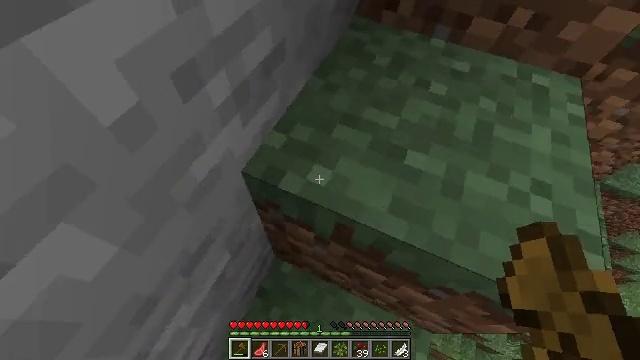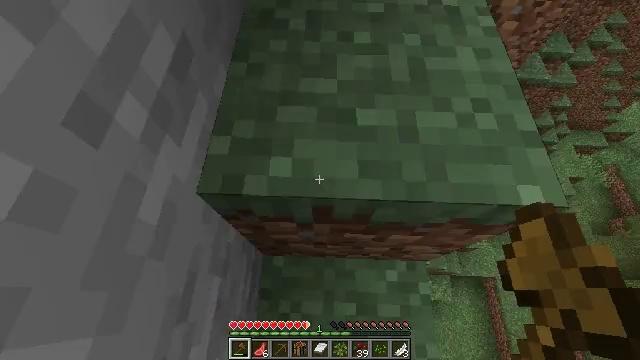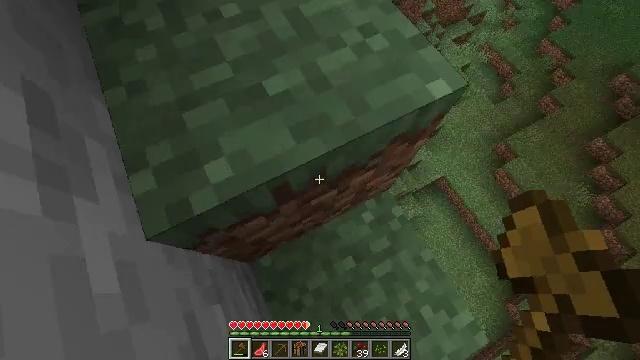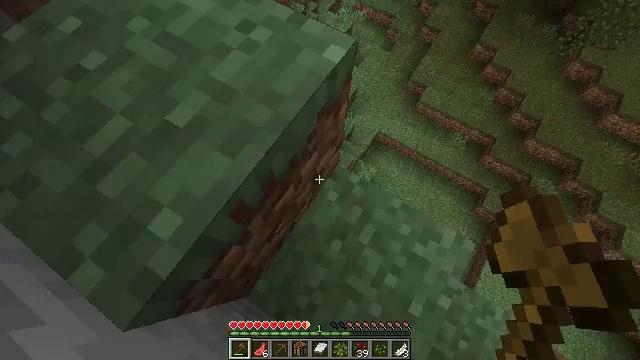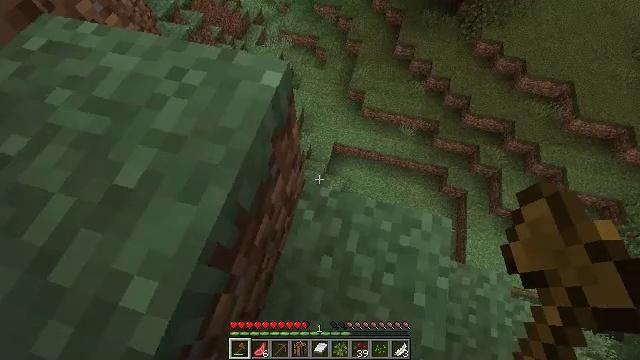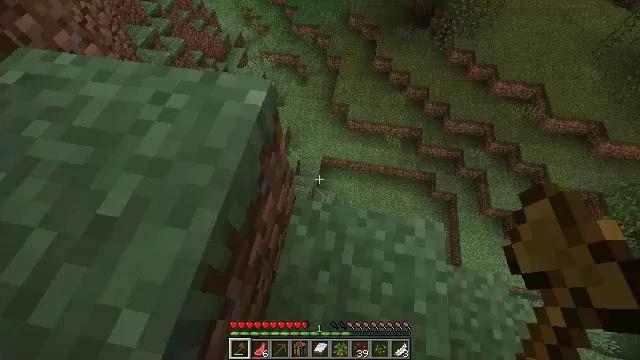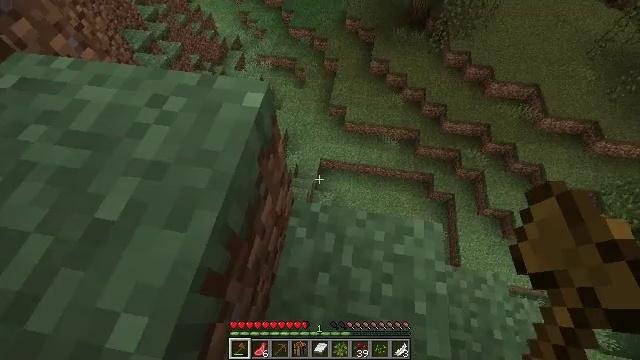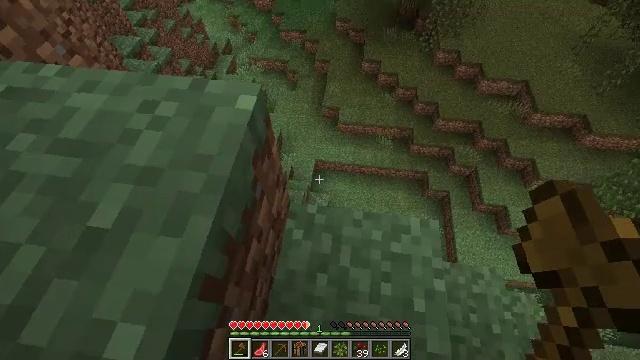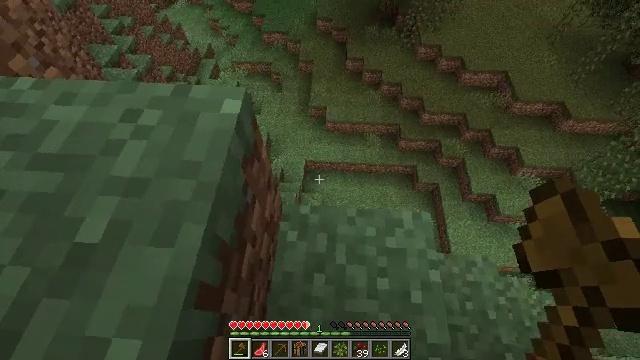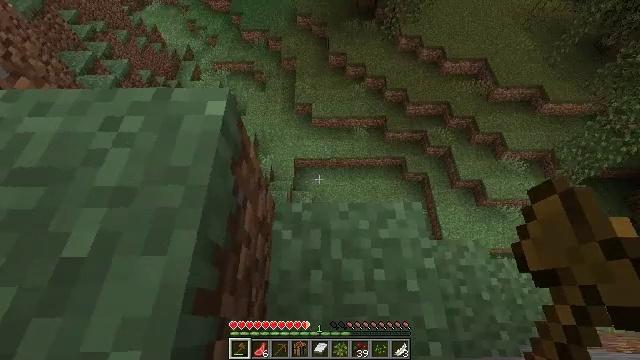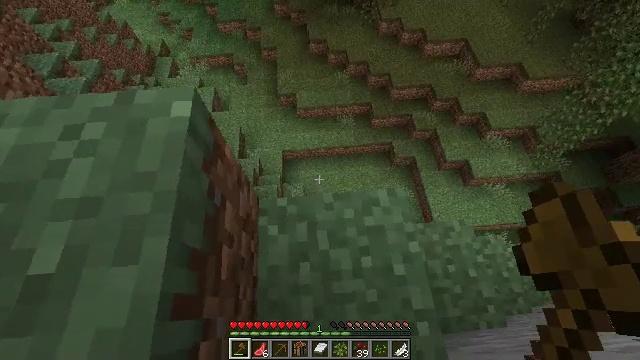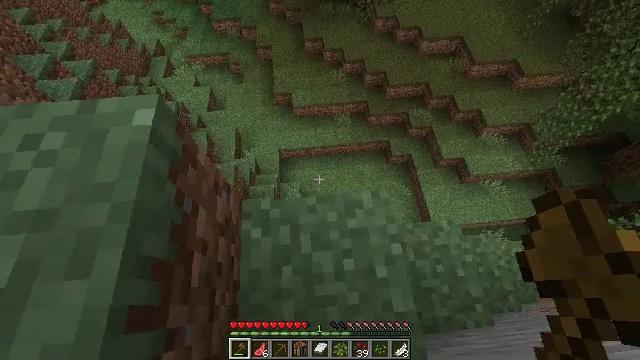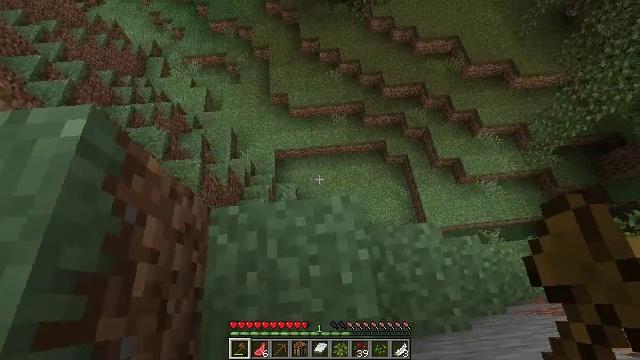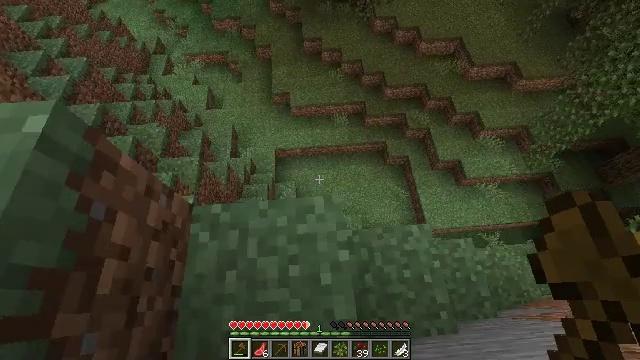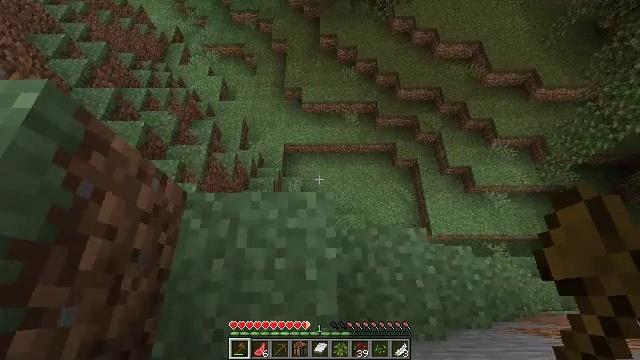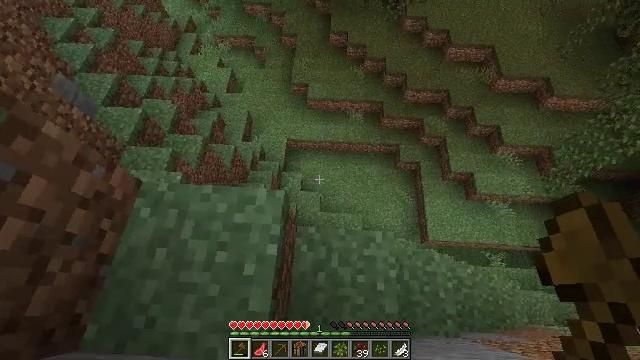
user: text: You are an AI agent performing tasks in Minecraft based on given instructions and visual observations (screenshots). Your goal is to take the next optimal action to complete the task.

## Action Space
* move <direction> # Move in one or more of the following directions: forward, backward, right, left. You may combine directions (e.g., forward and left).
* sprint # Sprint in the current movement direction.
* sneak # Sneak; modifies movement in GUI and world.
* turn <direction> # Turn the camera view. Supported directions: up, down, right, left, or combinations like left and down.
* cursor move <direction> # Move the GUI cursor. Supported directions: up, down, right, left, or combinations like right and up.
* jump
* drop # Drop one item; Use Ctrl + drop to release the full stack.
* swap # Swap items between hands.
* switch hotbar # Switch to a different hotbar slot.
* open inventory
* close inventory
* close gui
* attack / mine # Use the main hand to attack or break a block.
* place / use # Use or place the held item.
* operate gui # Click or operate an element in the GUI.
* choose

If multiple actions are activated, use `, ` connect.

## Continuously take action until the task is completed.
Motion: motion action
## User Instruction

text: Remove red sand to use for crafting or building.
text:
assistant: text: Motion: turn right and down
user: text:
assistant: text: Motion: turn right and down
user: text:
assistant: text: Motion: turn right
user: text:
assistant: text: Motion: turn right and up
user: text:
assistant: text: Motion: turn right and up
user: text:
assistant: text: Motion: no_op
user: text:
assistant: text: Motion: turn right
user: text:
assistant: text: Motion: turn right
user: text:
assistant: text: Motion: turn right
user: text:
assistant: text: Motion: move right, turn right and down
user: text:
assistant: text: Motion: move right
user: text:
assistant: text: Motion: move right
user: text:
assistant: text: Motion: move right, turn left
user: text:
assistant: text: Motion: move right, turn left
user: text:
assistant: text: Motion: move right, turn left
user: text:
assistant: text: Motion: move right, turn left
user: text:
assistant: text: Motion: move right, turn left
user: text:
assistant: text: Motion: move right, turn left
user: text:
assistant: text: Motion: move right
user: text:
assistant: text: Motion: move right
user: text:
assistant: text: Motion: move right, turn right and down
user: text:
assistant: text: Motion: move right, turn right
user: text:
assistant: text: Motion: move right, turn right
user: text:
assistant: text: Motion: move right, turn right and up
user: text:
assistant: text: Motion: move right
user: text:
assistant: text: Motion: move right
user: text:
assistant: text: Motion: move right
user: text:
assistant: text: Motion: move right
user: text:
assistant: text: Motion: move forward and move right
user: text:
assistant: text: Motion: move forward and move right, turn up